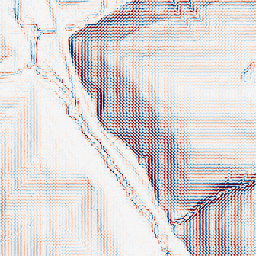
Category: wavelet
Decomposition family: wavelet_biorthogonal
Decomposition parameters: wavelet: bior1.3
level: 2
Upsampling method: area
Upsampling parameters: scale: 8
Upsampling scale: 8